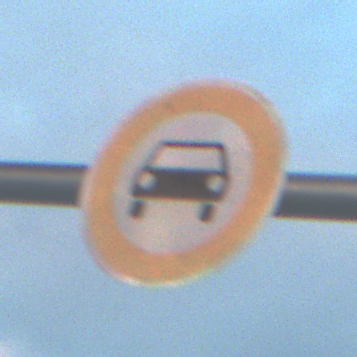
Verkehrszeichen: VerbotKraftwagen
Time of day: SunriseSunset
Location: Outdoor (Beach)
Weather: PartlyCloudy
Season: NotSpecified
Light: Natural